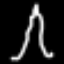
Label: The Eiffel Tower